Question: is it possible to replace the Icon of the Pull-To-Reload, the circle-arrow, with something else?

I'd like to have something like a trash-can instead.
Thanks,
Georg
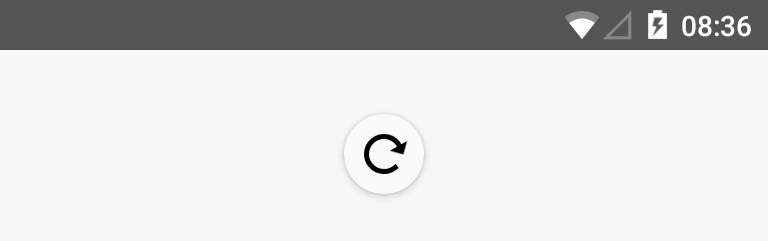
Answer: If you are using the SwipeRefreshLayout, it seems there is no way to change the icon or animation for it yet. You can change the colors for the animation of spinning lines with the 'setColorSchemeColors' method.
Some external pull to refresh libraries do let you do it, like <URL> by liaohuqiu. It seems to allow a lot of customisation of the effect.